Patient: sex M, age 40
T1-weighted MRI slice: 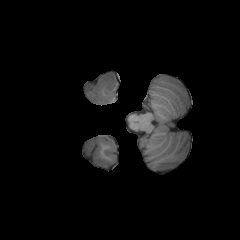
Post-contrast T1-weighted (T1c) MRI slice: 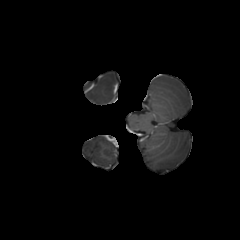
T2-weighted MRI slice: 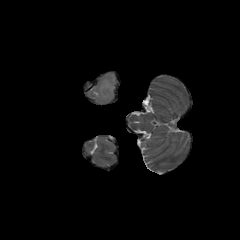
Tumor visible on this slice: yes
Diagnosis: Astrocytoma, IDH-mutant
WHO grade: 3